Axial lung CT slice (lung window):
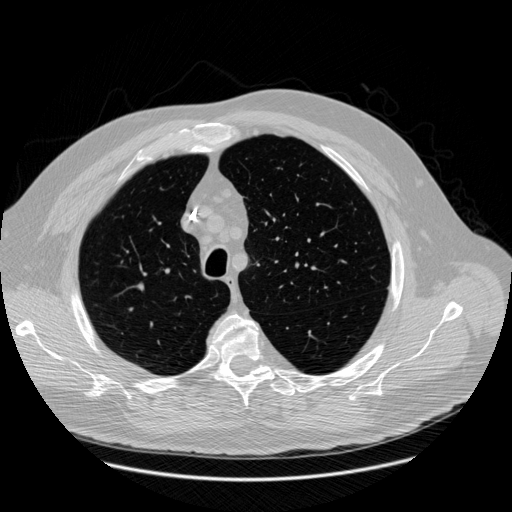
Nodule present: no